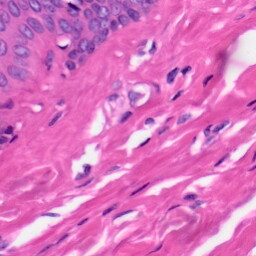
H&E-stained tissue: Skin